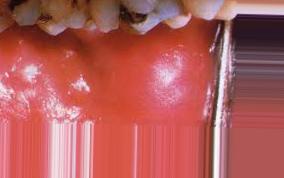
Condition: Tooth Discoloration